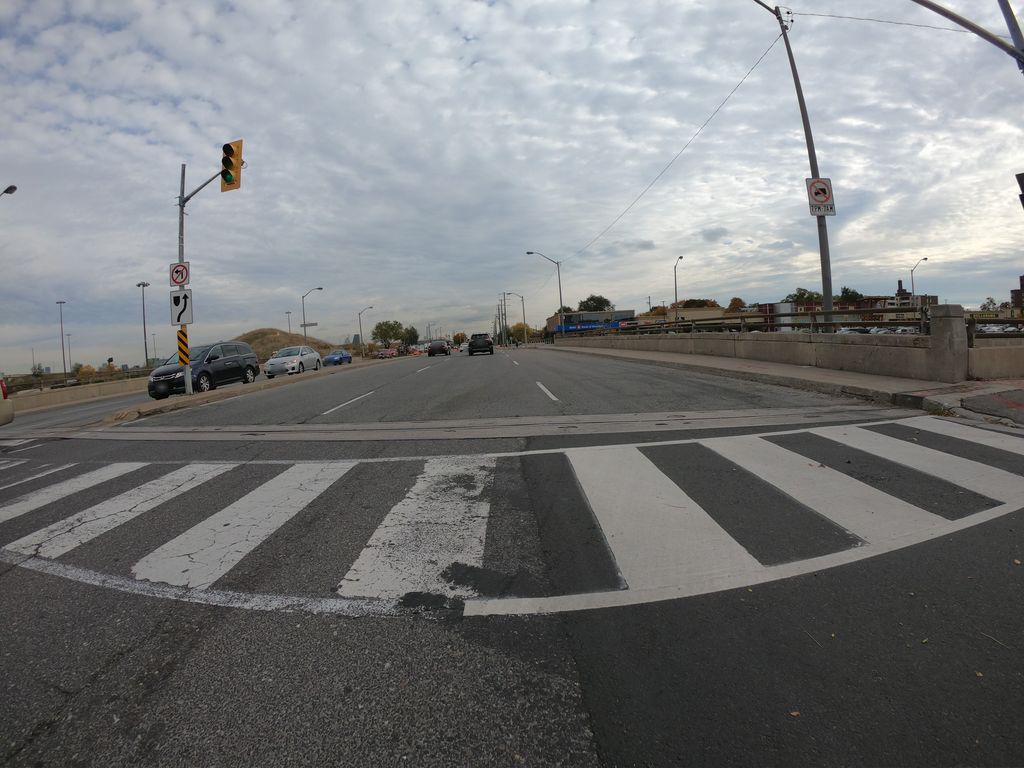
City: toronto